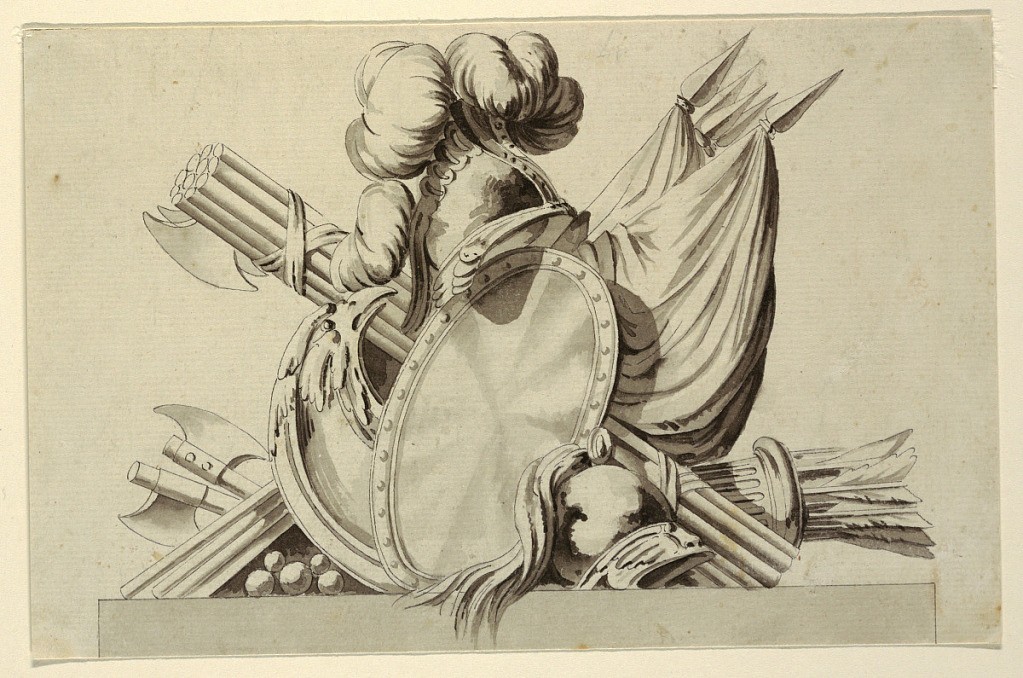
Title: Design for Trophy with Military Attributes
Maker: Jean-Charles Delafosse, French, 1734 – 1789
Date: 1770
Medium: Pen and black ink, brush and wash, black chalk on white laid paper
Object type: Drawing
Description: Military trophy consisting of a helmet, shield, banners, arrows, and hatchets.